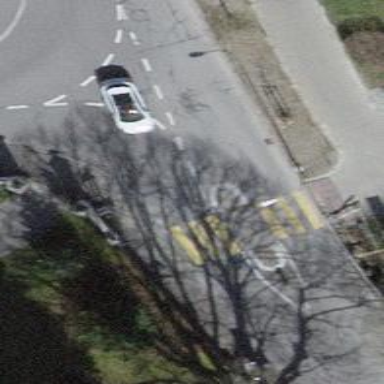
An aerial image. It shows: Uncontrolled zebra crossing with pedestrian island.